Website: home-depot
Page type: account-selection
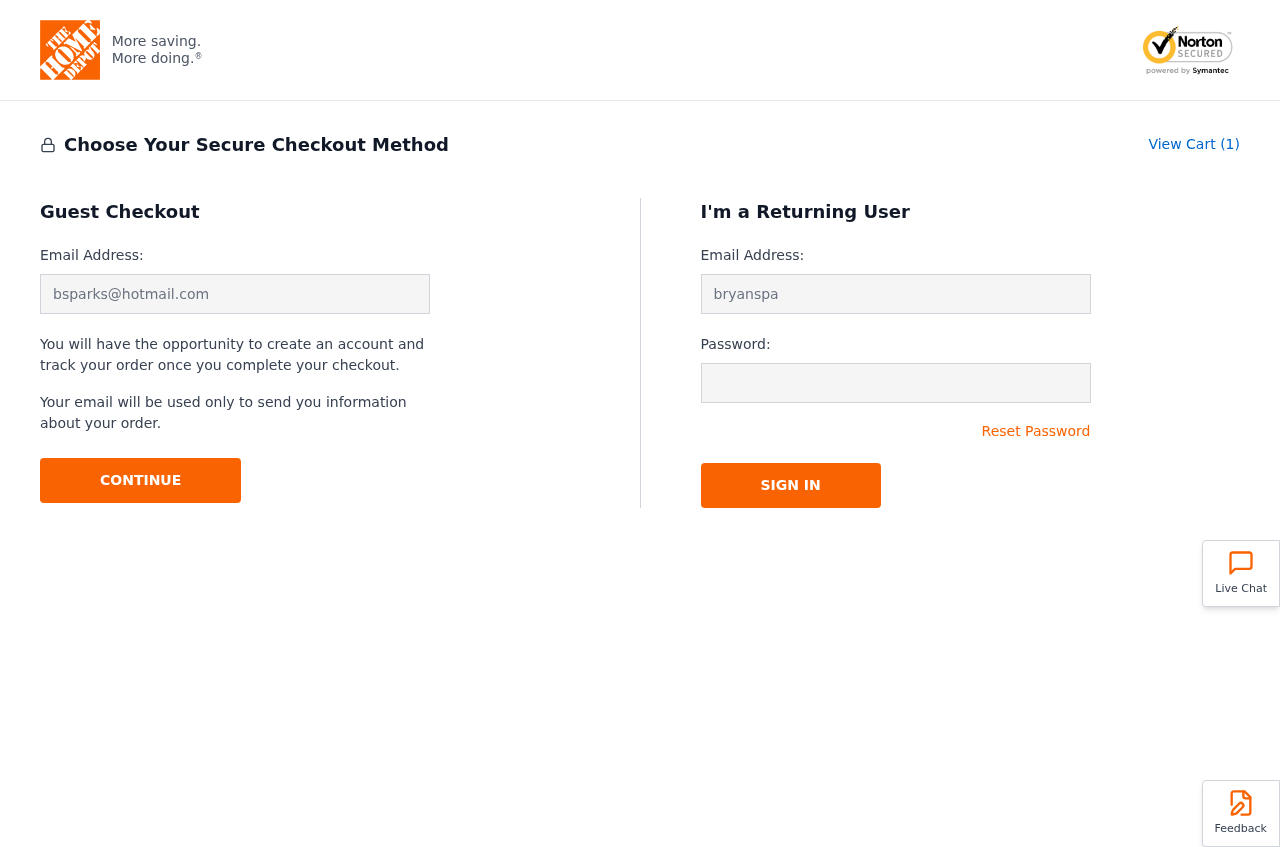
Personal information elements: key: PII_EMAIL
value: bsparks@hotmail.com
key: PII_LOGIN_USERNAME
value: bryansparks18
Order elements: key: ORDER_NUM_ITEMS
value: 1